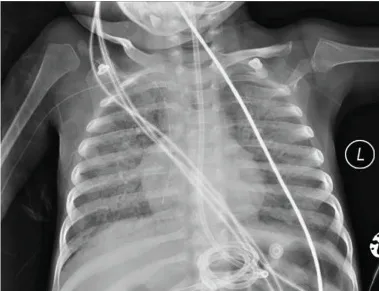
Chest X-ray of the lungs from the acute phage of the two fatal cases. (B) Case 2. The lung light transmittance was unevenly reduced, and multiple high-density shadows and small air bubble emphysema were seen in both lungs. Part of the bronchiectasis and part of the cavity were irregular, especially in the middle lobe of the right lung.
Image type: radiology (x_ray)